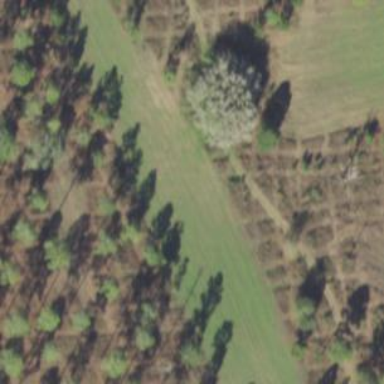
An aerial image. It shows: Orchard.